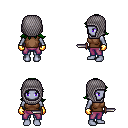
a pixel art fantasy rpg character, female body template, dark elf, purple skin, brown sleeveless shirt, magenta pants, green loose hair, chain hood, gold gloves, dagger, four views (front, back, left, right), 2x2 character sprite sheet, small pixel art, hard edges, no anti-aliasing